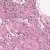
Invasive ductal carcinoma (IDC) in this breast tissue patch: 0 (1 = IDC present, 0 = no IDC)